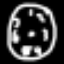
Label: clock